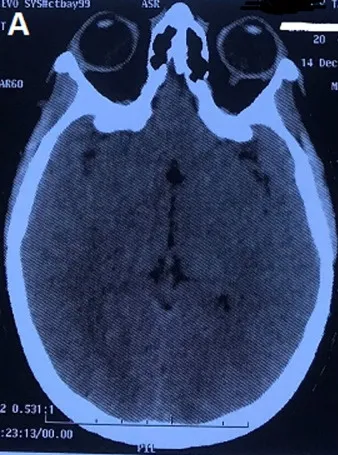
A,B) the brain CT scan showing a cortico - subcortical lateral and posterior asymmetric hypodensities without mass effect with absence of cerebral hemorrhage, which is compatible with a reversible posterior encephalopathy, known as PRES syndrome.
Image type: radiology (ct)